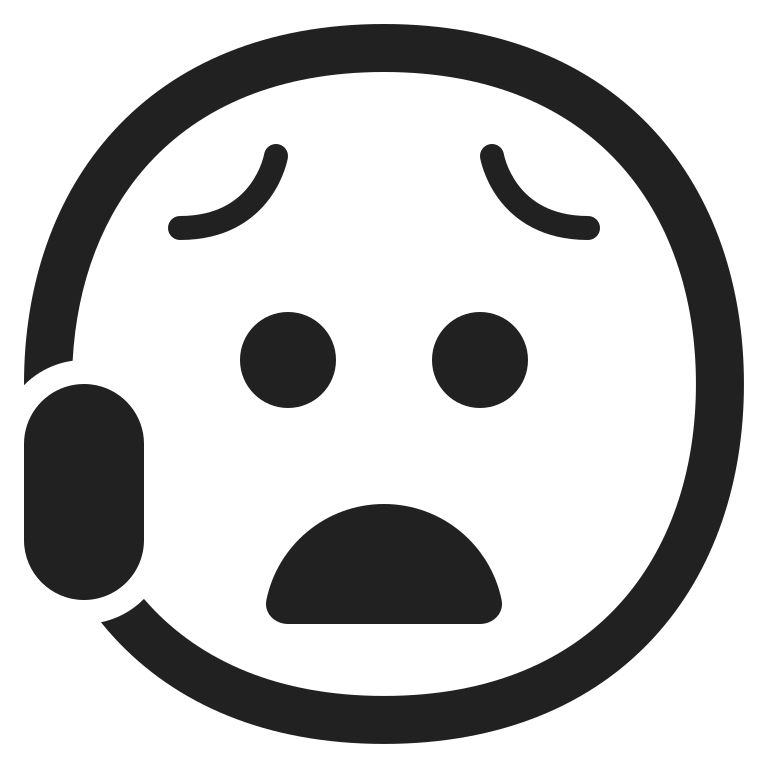
anxious face with sweat high contrast